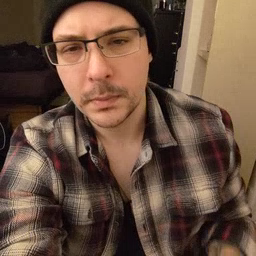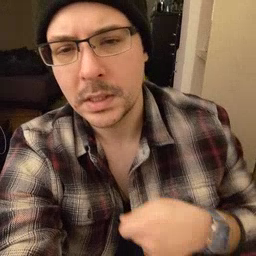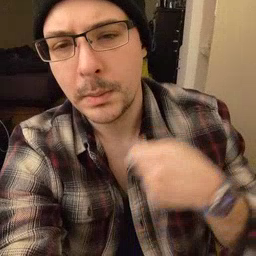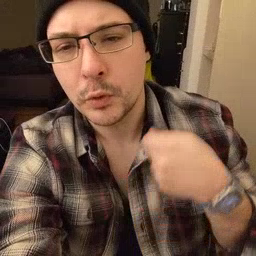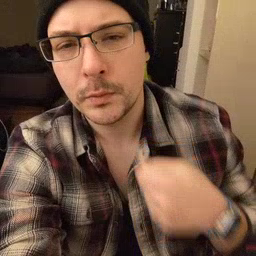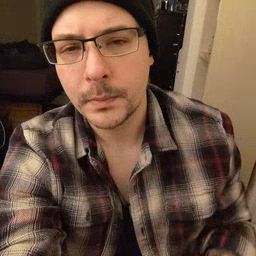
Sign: zipper